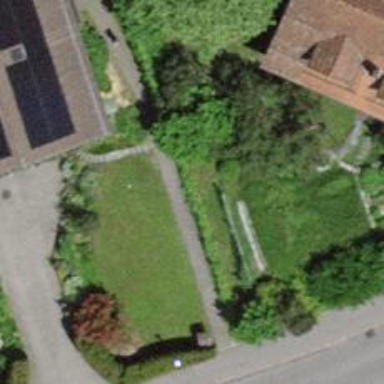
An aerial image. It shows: Hedge acting as barrier.